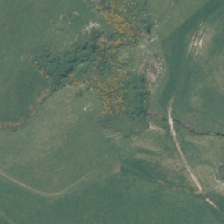
Land cover: deciduous_hardwood